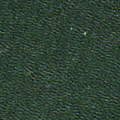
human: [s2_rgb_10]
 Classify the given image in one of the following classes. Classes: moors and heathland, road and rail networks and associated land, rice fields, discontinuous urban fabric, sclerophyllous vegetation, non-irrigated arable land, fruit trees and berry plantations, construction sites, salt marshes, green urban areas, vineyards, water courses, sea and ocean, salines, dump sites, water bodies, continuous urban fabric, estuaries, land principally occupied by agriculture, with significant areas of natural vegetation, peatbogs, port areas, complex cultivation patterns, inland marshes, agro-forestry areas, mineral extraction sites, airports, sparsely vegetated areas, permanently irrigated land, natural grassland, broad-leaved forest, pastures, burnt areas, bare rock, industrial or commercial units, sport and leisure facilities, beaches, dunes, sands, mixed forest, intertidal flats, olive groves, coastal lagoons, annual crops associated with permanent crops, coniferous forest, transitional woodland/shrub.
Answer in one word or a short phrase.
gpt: sea and ocean